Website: walmart
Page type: customer-info-address
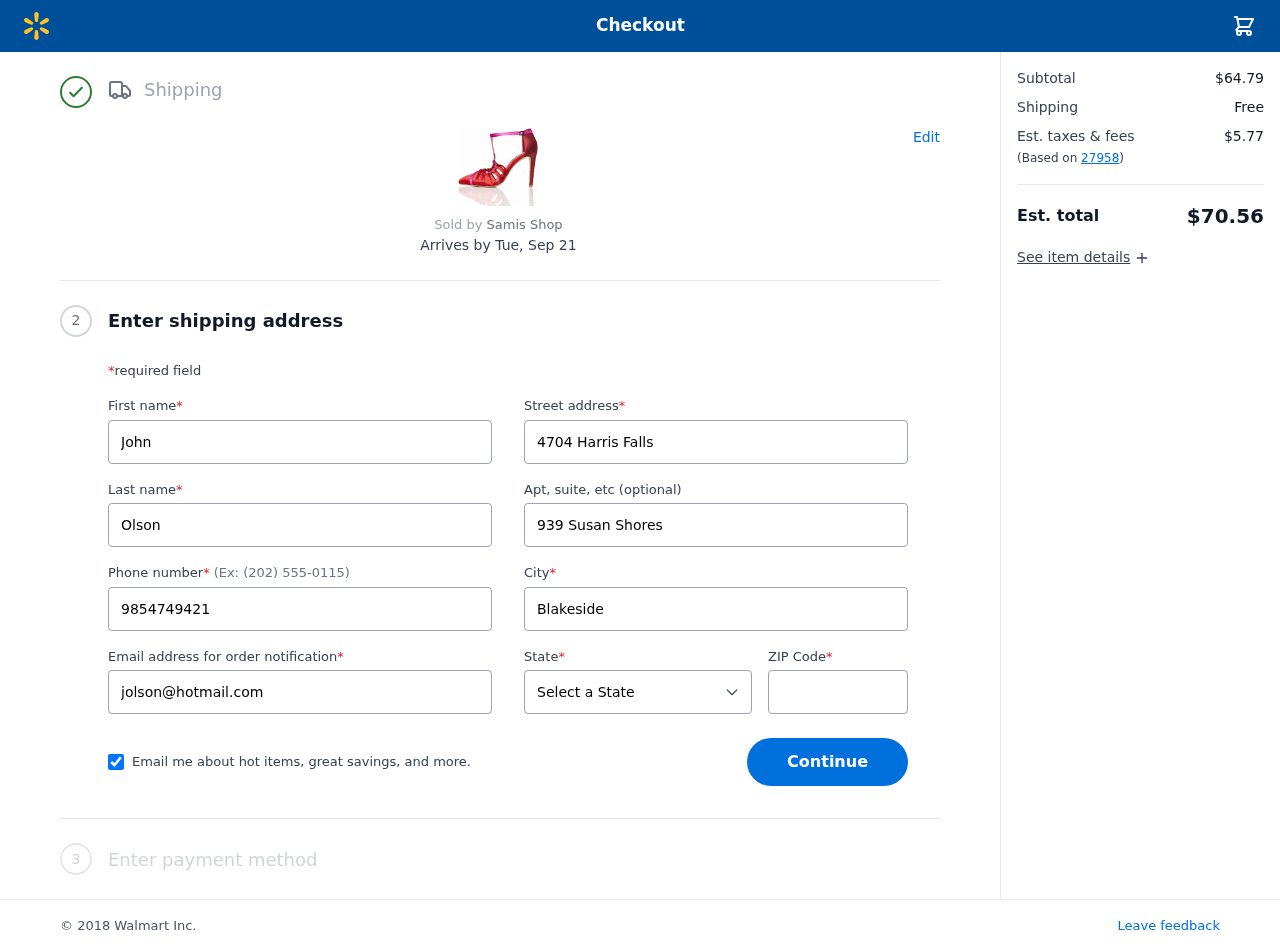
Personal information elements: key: PII_CITY
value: Blakeside
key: PII_EMAIL
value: jolson@hotmail.com
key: PII_FIRSTNAME
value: John
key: PII_LASTNAME
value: Olson
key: PII_PHONE
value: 9854749421
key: PII_POSTCODE
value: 27958
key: PII_STATE
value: South Carolina
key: PII_STREET
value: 4704 Harris Falls
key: PII_STREET2
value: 939 Susan Shores
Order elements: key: ORDER_DELIVERY_DATE
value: Tue, Sep 21
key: ORDER_SUBTOTAL
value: $64.79
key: ORDER_SHIPPING_COST
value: Free
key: ORDER_TAX
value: $5.77
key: ORDER_TOTAL
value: $70.56